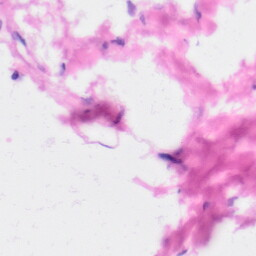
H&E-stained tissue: Kidney